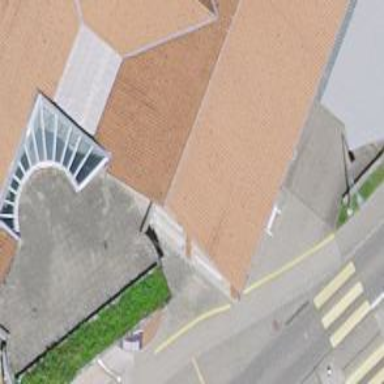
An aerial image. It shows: Cafe.